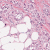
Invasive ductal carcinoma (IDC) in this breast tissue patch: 1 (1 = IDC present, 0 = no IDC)